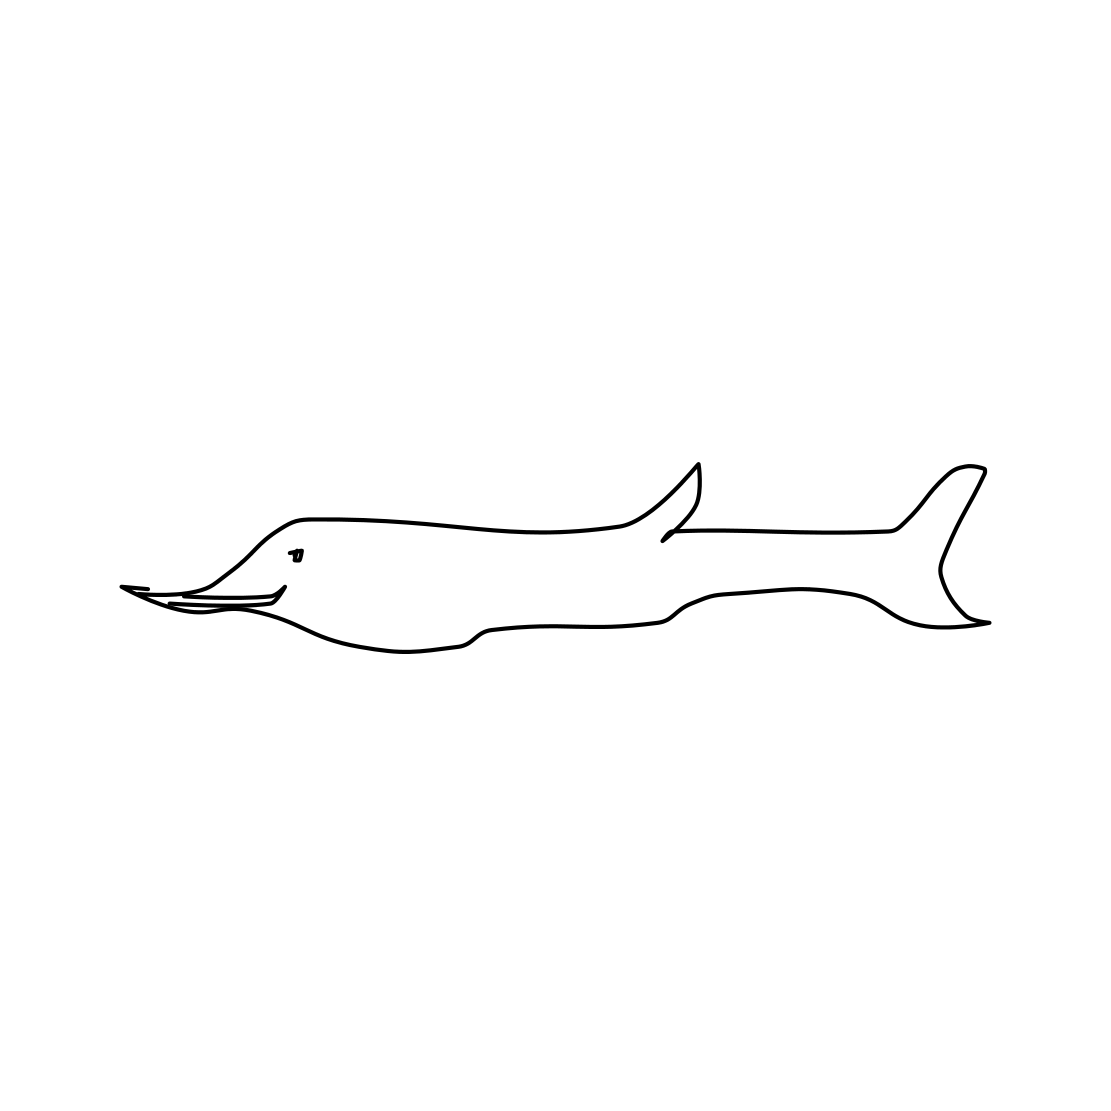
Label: shark